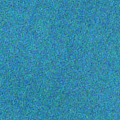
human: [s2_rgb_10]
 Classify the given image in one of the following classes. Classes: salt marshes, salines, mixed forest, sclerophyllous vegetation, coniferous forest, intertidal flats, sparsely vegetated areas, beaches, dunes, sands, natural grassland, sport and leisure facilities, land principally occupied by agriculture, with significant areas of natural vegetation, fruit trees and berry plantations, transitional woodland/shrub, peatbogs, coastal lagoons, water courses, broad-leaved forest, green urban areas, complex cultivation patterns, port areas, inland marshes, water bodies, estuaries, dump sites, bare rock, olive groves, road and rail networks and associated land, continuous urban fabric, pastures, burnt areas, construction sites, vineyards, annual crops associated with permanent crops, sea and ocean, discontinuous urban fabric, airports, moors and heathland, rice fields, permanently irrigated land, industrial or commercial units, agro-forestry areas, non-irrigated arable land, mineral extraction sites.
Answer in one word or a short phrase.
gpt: sea and ocean